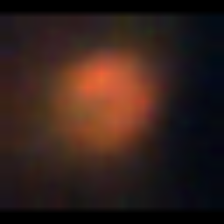
Taxon: NanoPlankton
Group: Other